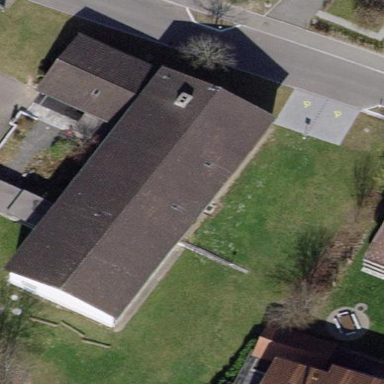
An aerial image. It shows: School building.